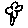
Label: flower